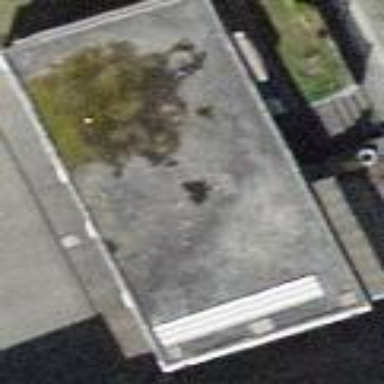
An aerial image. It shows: Garage building.